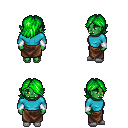
a pixel art fantasy rpg character, female body template, orc, green skin, teal long-sleeve shirt, robe skirt, green swoop hairstyle, white cloth bracers, white slippers, four views (front, back, left, right), 2x2 character sprite sheet, small pixel art, hard edges, no anti-aliasing